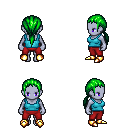
a pixel art fantasy rpg character, female body template, dark elf, purple skin, teal pirate shirt, red pants, green ponytail hairstyle, gold boots, four views (front, back, left, right), 2x2 character sprite sheet, small pixel art, hard edges, no anti-aliasing